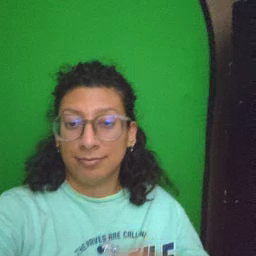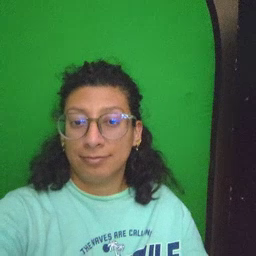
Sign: read